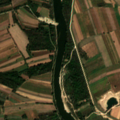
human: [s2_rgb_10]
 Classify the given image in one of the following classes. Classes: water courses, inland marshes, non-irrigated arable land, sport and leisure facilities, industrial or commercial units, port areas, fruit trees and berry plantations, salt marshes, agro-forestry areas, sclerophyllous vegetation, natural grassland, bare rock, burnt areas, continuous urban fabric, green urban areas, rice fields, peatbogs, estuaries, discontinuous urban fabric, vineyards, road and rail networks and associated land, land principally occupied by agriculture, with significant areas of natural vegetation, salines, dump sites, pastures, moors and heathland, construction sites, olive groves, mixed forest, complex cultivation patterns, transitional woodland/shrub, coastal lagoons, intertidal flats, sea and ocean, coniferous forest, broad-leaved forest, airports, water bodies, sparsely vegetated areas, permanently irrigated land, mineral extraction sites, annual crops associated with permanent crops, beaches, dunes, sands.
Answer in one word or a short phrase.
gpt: non-irrigated arable land, land principally occupied by agriculture, with significant areas of natural vegetation, water courses